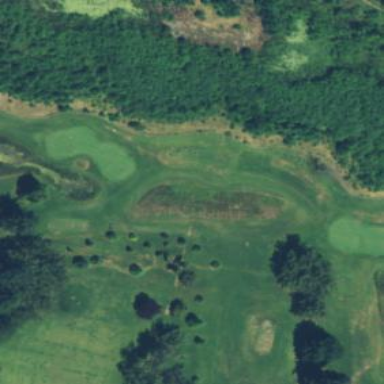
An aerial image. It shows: Well-maintained grass fairway on golf course.